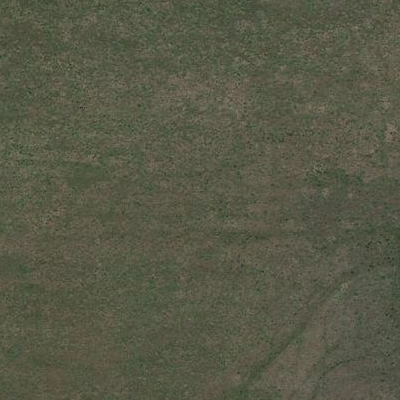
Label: Grass